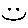
Label: smiley face